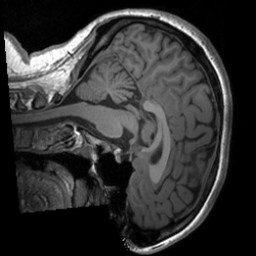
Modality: T1w
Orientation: sagittal
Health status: healthy
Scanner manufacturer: siemens
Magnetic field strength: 3 T
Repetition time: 1.9 s
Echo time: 0.00226 s